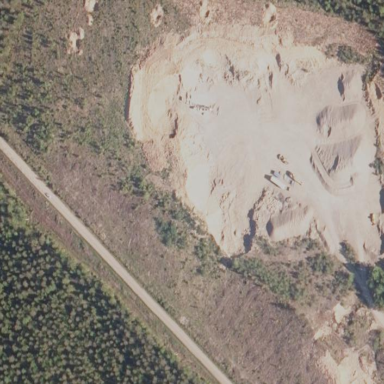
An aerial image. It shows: Quarry with gravel as the main resource.